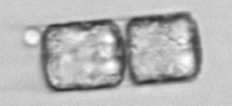
Label: Lauderia_annulata